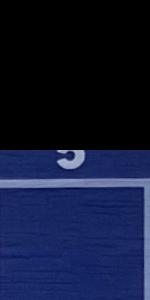
Label: Empty